Interaction volume radius: 5 \u00c5
Interaction volume height: 10 \u00c5
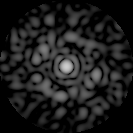
Disorder parameter: 0.8985